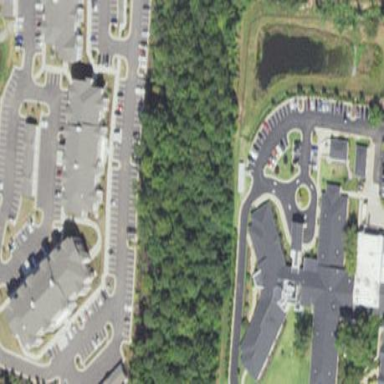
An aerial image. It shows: Building that serves as nursing home.